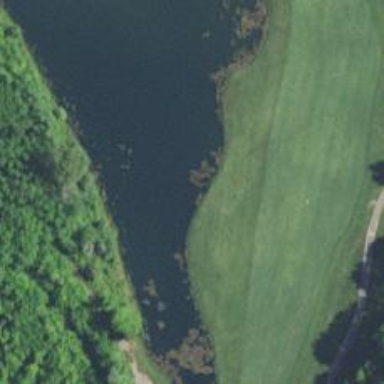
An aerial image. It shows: Water hazard in golf course. The hazard is natural water feature.